Question: I have a problem with adding tab bar to all the controllers in the screen, it's only shown in the controllers that is directly connected to the tab bar. How can I show It in all screens?

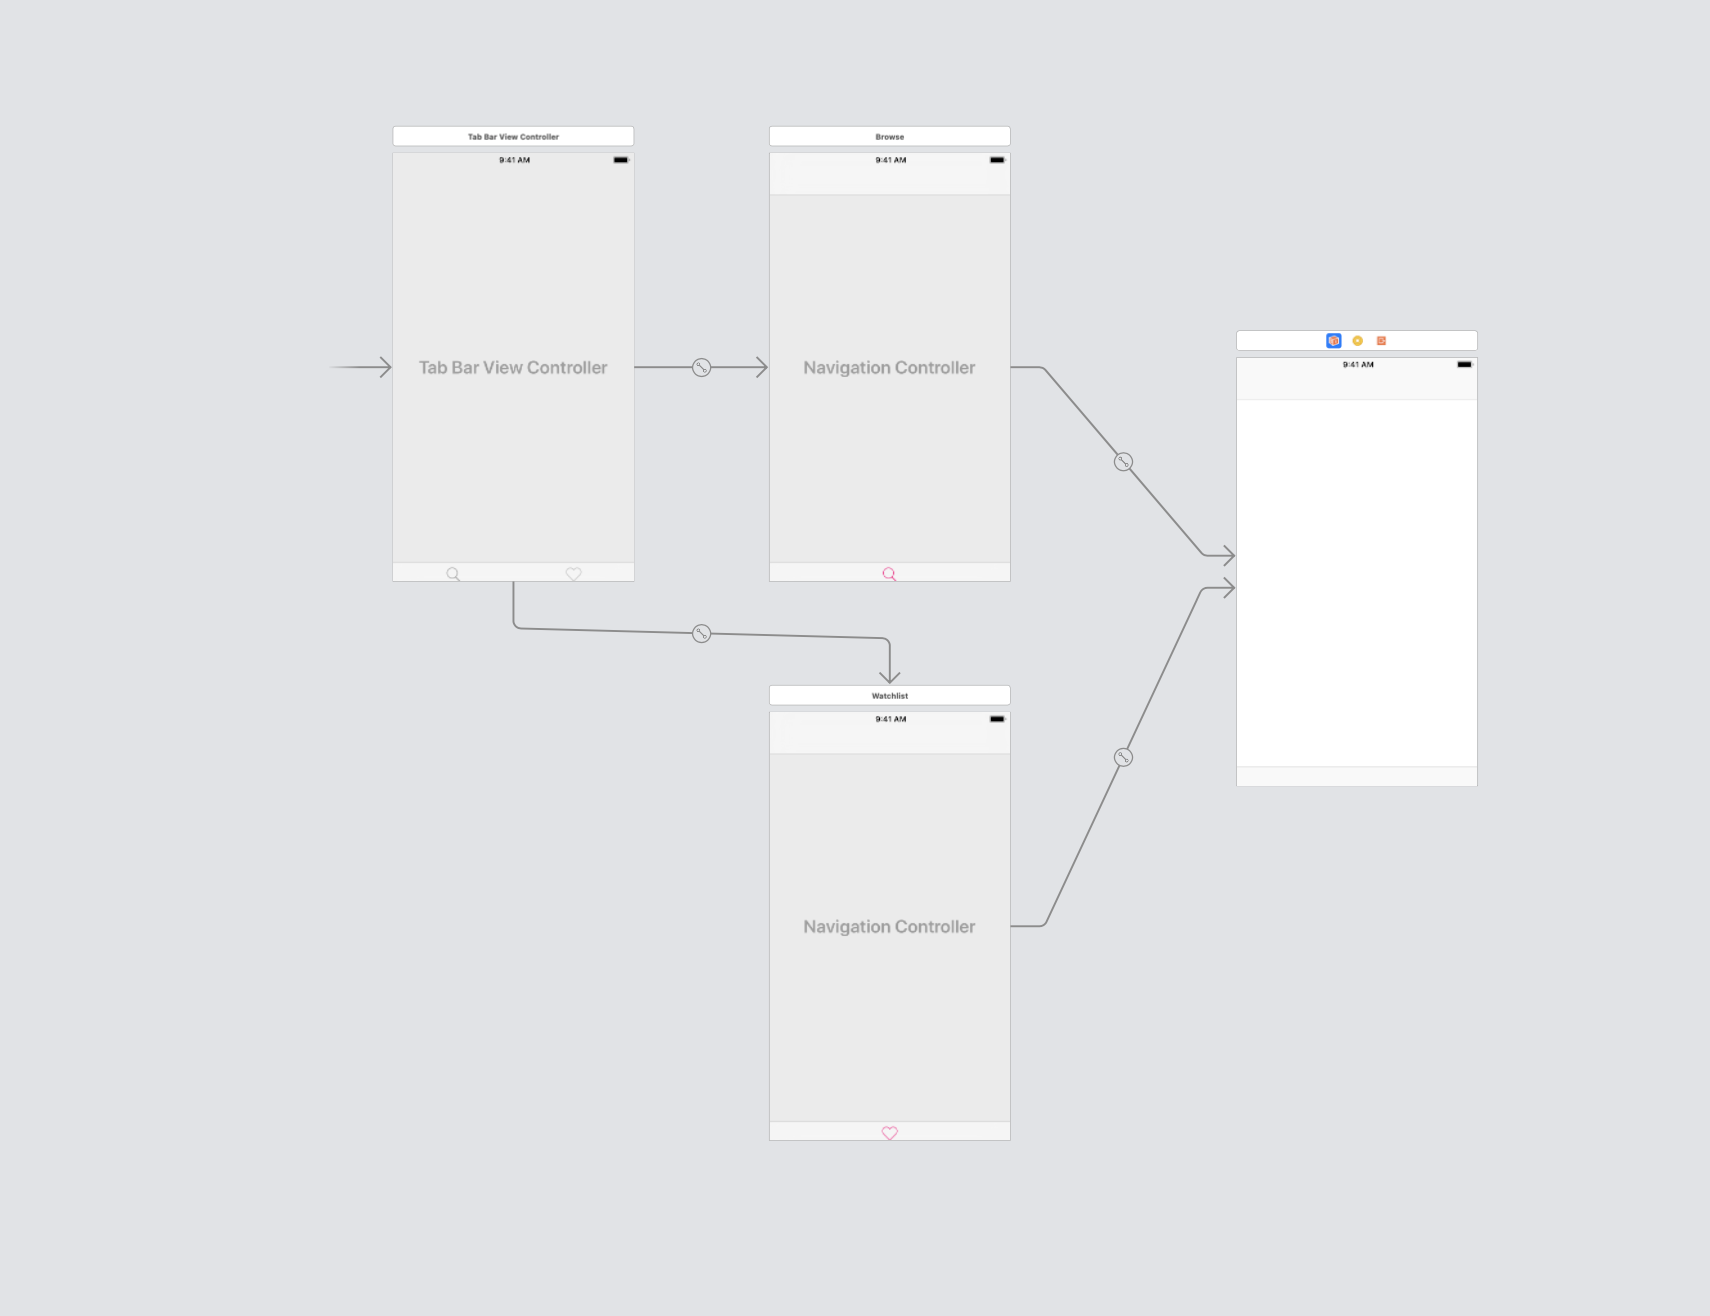
Answer: I found the answer, my problem was I didn't add navigation controller for each tab bar item, I made only one navigation controller that's why the tab bar didn't appear.
The right sequence is: